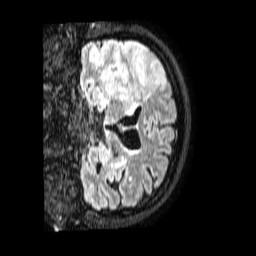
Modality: FLAIR
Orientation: coronal
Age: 51
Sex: female
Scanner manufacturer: philips
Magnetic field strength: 1.5 T
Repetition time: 4.8 s
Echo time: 0.3 s